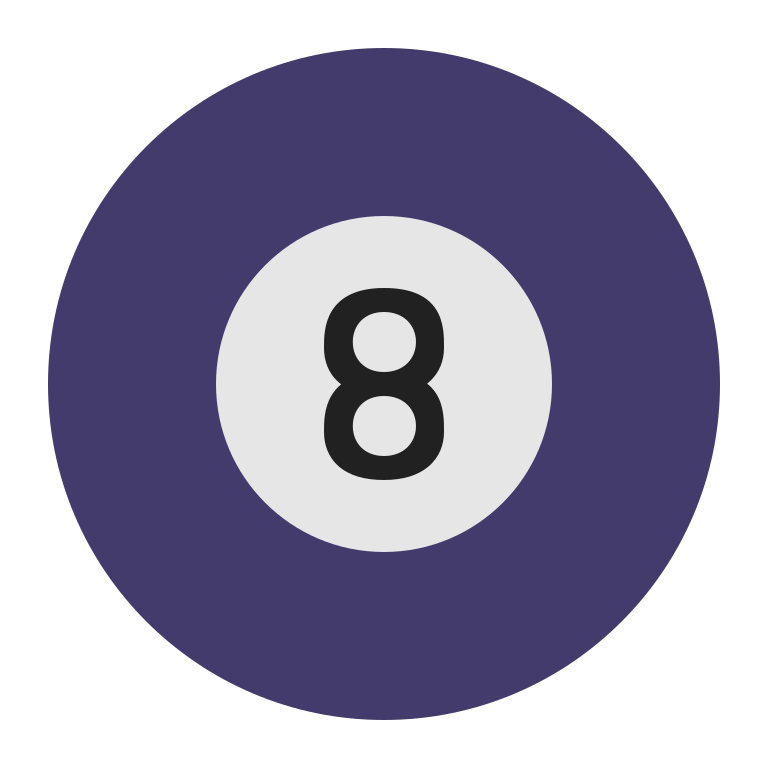
pool 8 ball flat